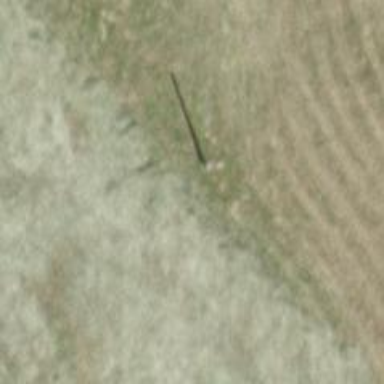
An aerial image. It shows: Utility pole in the area.